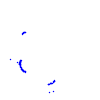
Particle: kaon